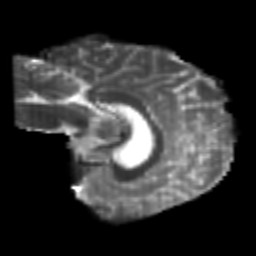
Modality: T2w
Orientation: sagittal
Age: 25
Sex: male
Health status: healthy
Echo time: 0.074 s